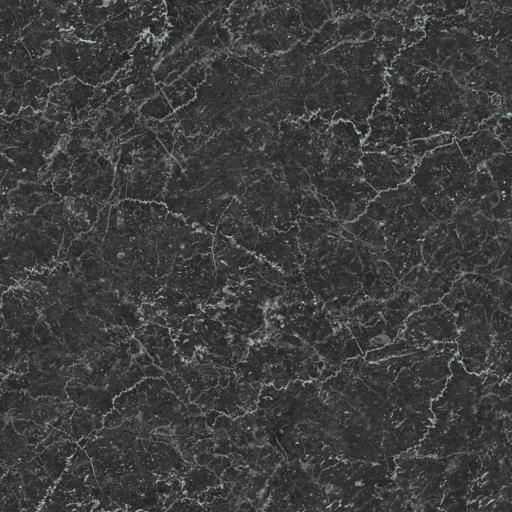
Tags: black marble reflective shiny